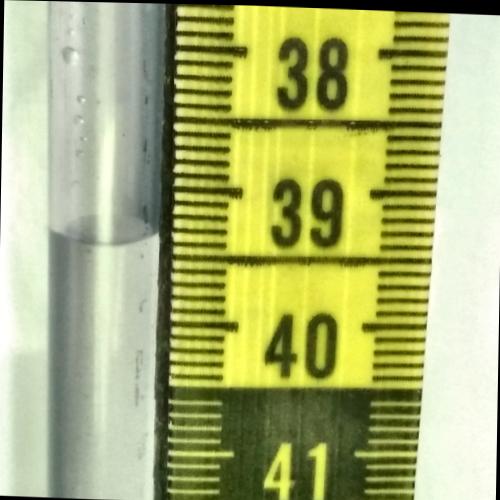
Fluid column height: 39.4 cm